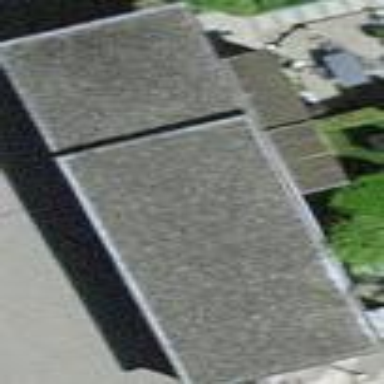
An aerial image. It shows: View of roof of building.